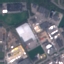
Land use / land cover class: Industrial